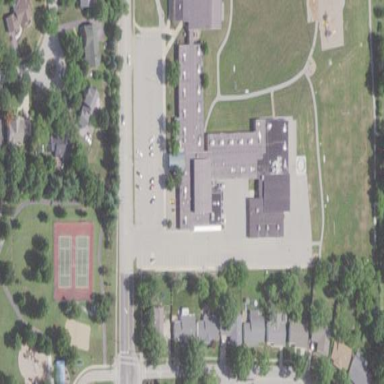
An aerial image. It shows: School building.